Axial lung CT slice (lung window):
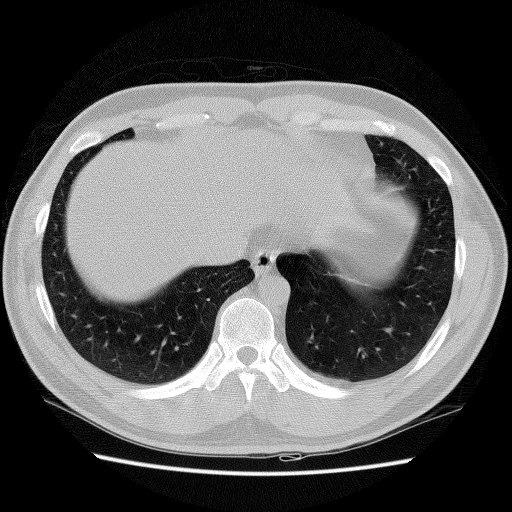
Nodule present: no